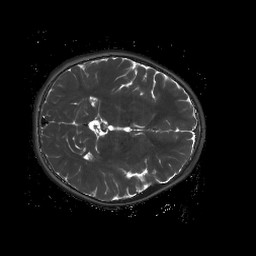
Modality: T2map
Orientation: axial
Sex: female
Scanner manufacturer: siemens
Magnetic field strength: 3 T
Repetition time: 4 s